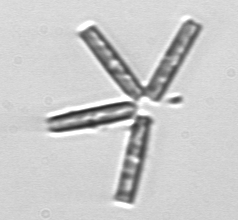
Label: Thalassionema